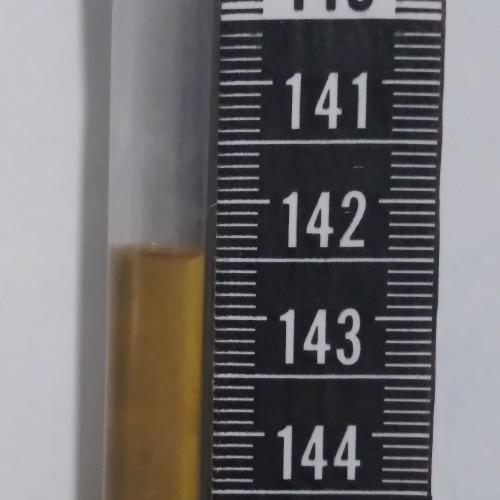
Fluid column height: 142.5 cm